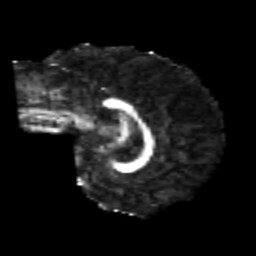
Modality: FA
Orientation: sagittal
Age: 23
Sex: female
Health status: healthy
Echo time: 0.074 s